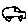
Label: car